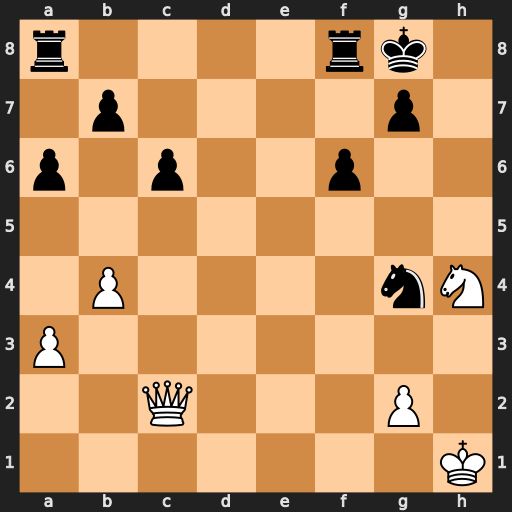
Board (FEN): r4rk1/1p4p1/p1p2p2/8/1P4nN/P7/2Q3P1/7K
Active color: w
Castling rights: -
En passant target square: -
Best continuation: Qc4+ Rf7 Qxg4